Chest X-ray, AP view. Patient: 46 years old, sex M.
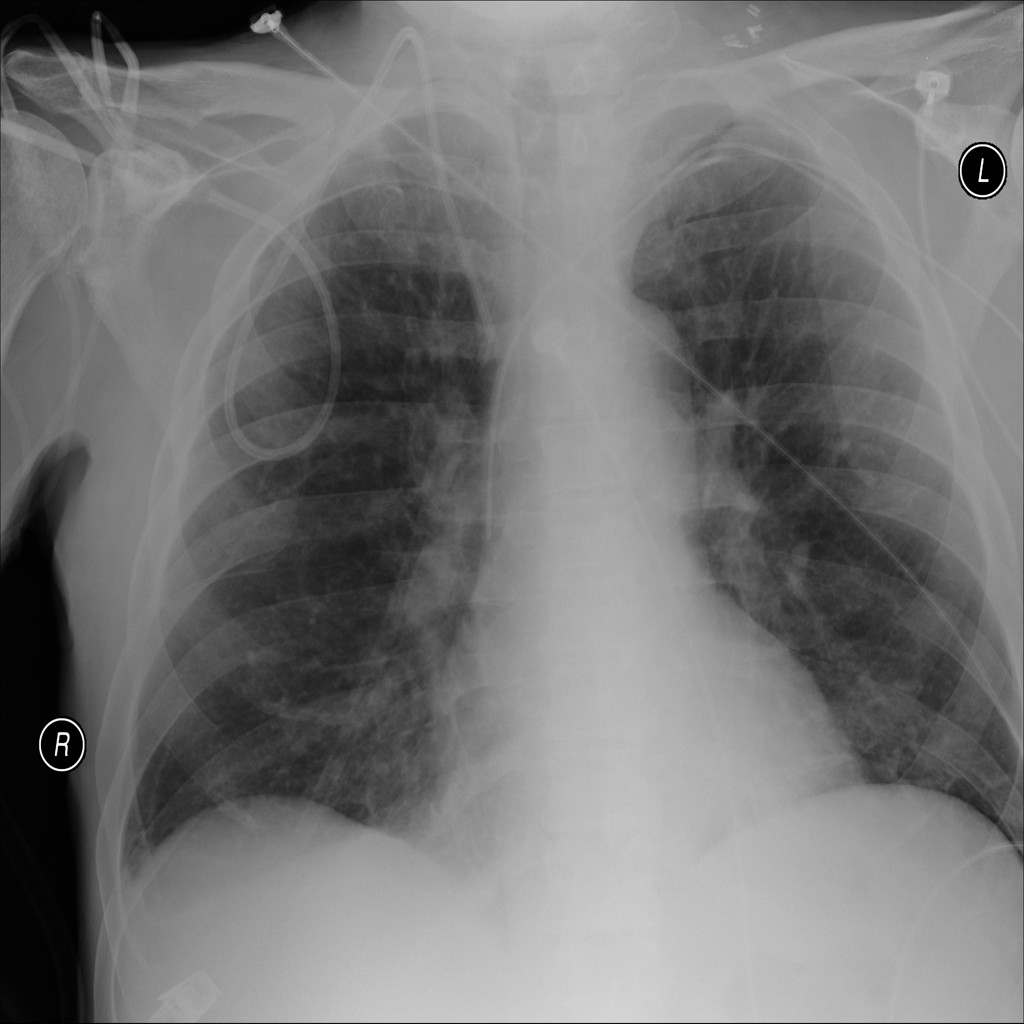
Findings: Infiltration, Pleural_Thickening